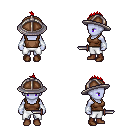
a pixel art fantasy rpg character, female body template, dark elf, purple skin, brown pirate shirt, white pants, red mohawk hairstyle, chain helm, white cloth bracers, brown shoes, dagger, four views (front, back, left, right), 2x2 character sprite sheet, small pixel art, hard edges, no anti-aliasing